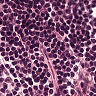
Metastatic tissue present: no